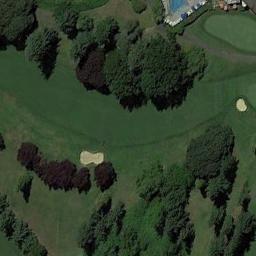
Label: golf_course